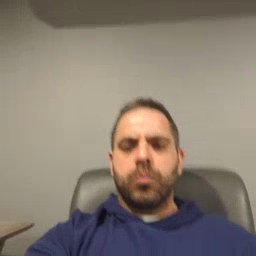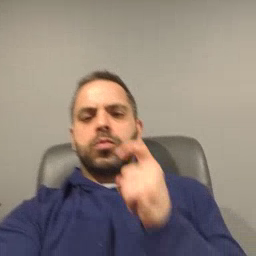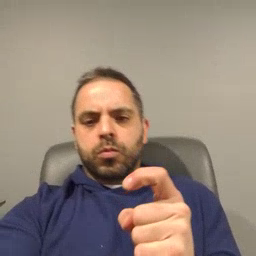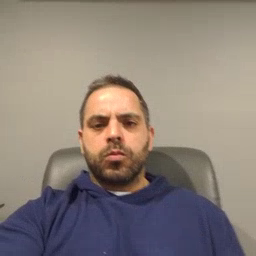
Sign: gift